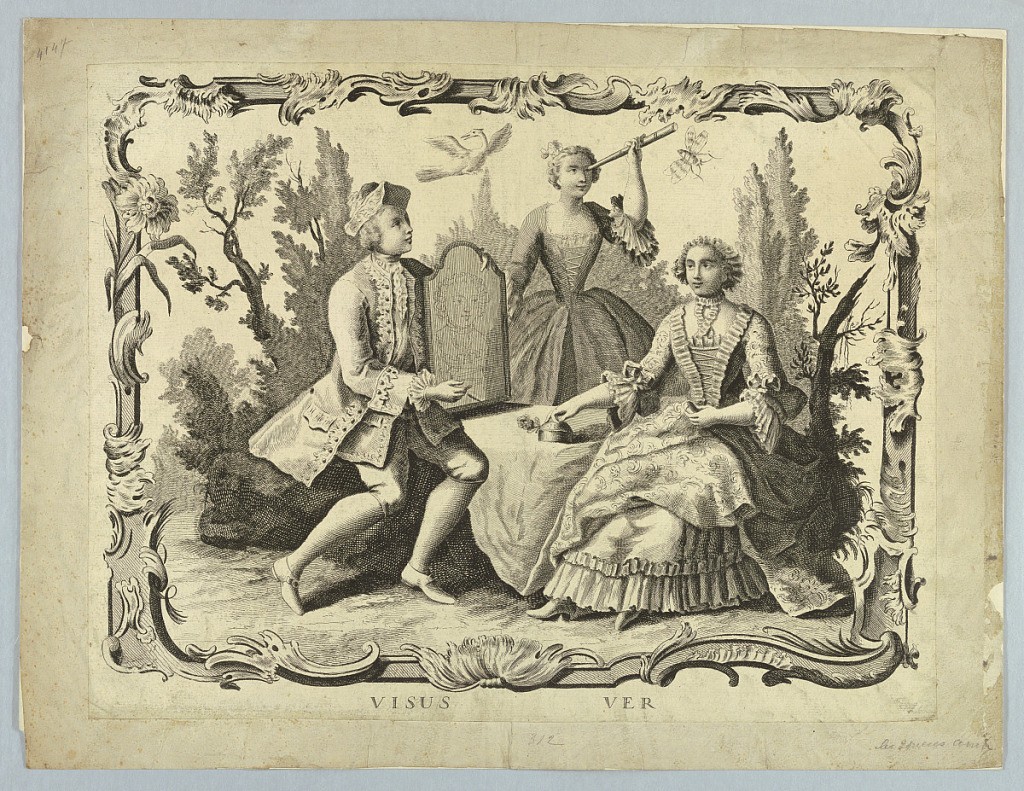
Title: Sight
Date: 1750–75
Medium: Etching, ink on paper
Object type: Print
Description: A woman, seated at a table, looks at her reflection in a mirror held by a man. Behind the table a girl, standing, looks through a telescope. Trees in background. A narrow border of shell and rocaille motifs.